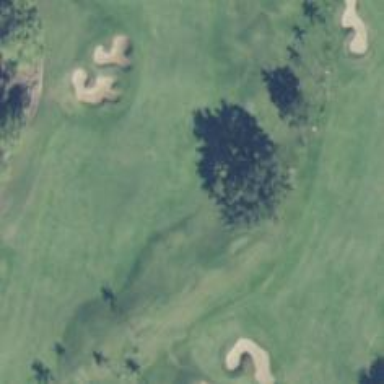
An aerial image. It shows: Golf hole.